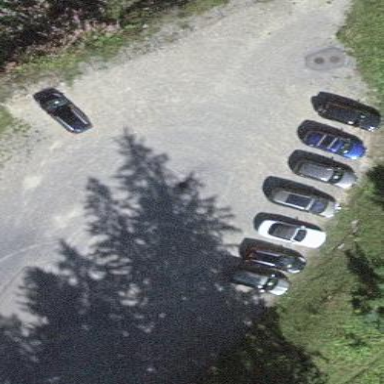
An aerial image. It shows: Parking area.